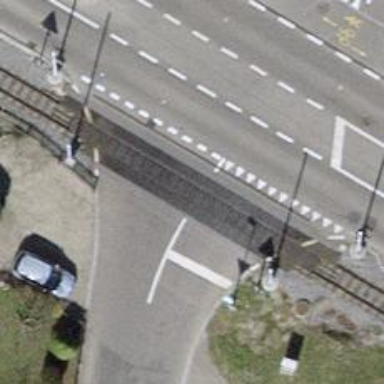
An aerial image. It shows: Level railway crossing with lights and barriers.